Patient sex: M
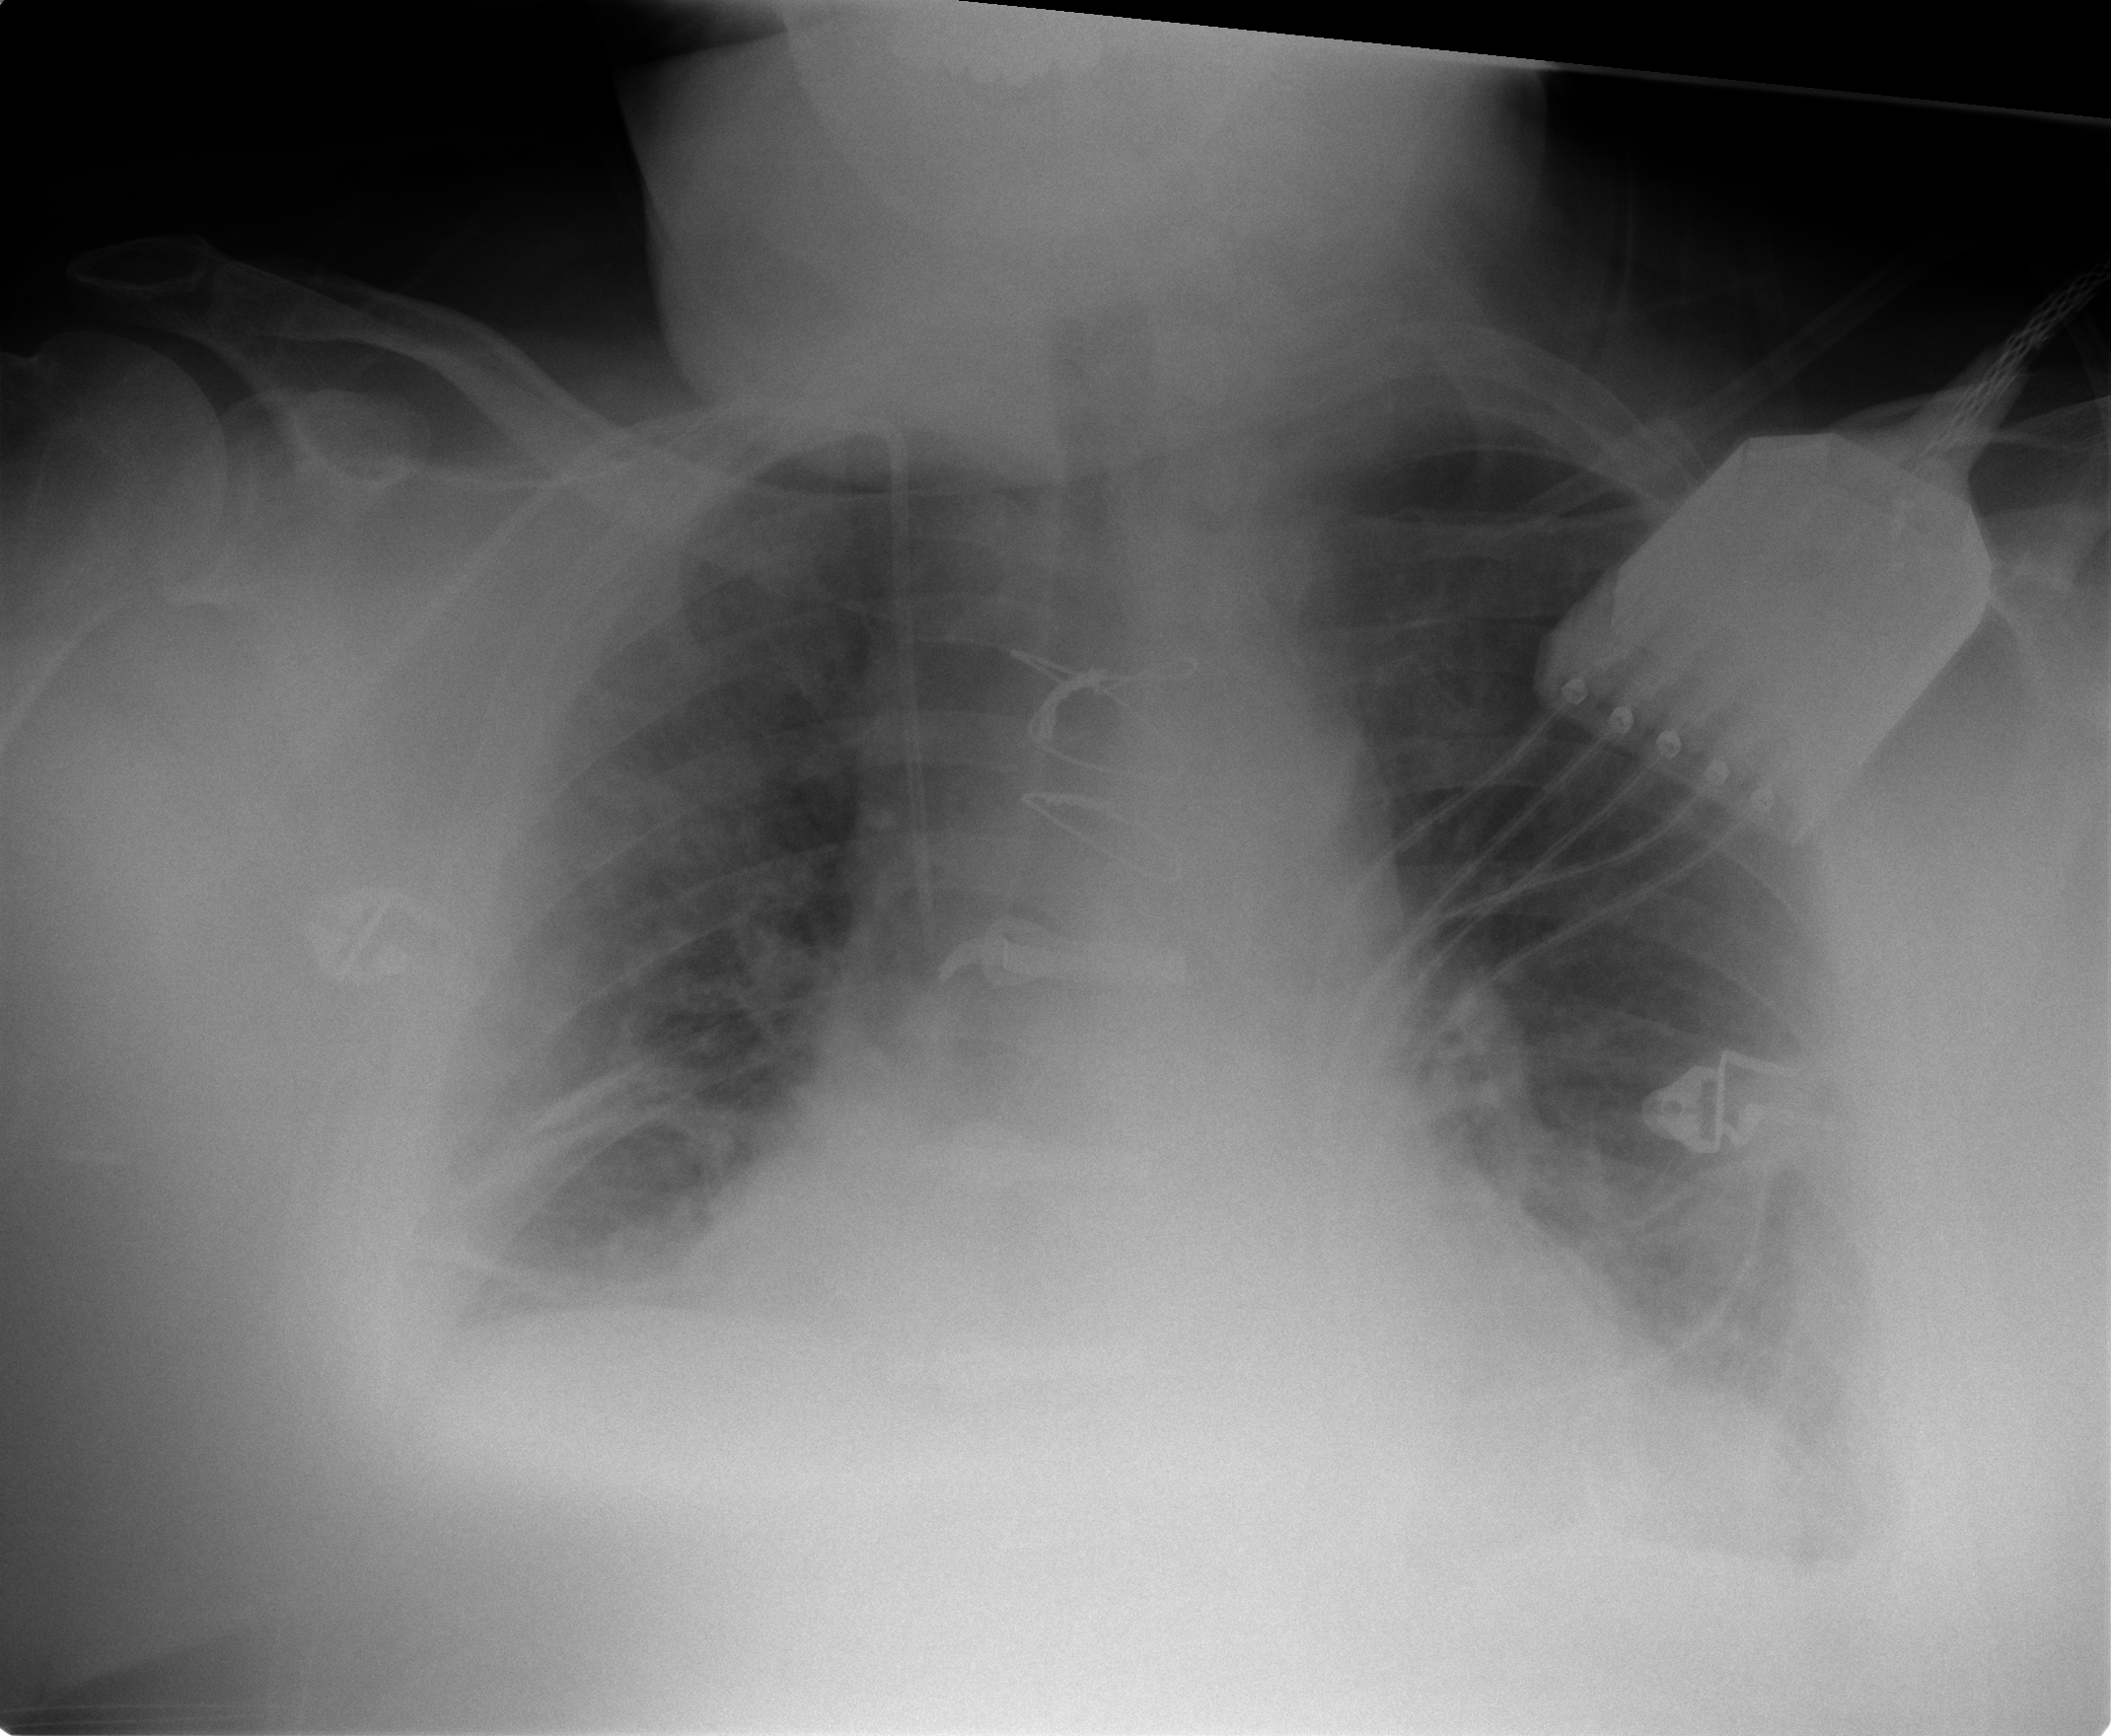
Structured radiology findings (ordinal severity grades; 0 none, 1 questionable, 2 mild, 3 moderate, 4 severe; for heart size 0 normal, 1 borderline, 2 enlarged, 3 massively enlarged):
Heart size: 3
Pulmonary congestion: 2
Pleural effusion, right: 2
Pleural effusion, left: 2
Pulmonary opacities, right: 2
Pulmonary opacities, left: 1
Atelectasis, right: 2
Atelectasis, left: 2